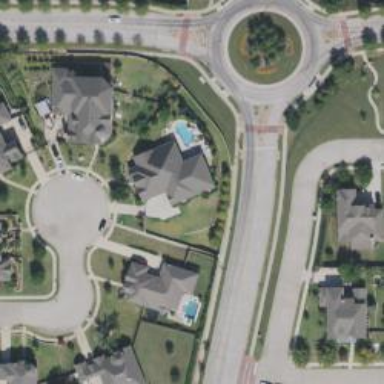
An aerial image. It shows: Tertiary road with separate sidewalk.